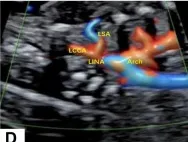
Abnormal cardiac structure and vascular abnormalities in the fetus. (C,D) 2D grayscale combined with CDFI showing RAA-MIB.
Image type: radiology (ultrasound)